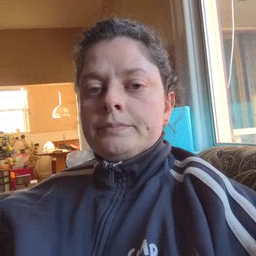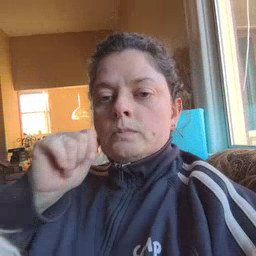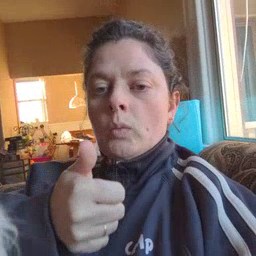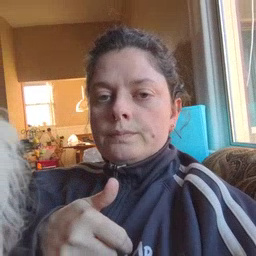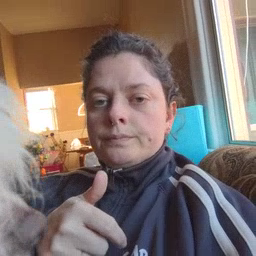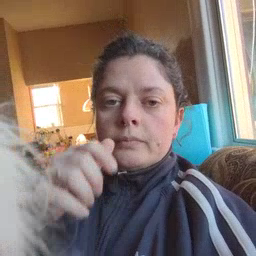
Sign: tomorrow